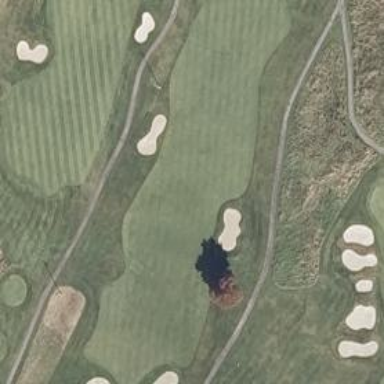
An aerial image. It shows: View of golf hole.